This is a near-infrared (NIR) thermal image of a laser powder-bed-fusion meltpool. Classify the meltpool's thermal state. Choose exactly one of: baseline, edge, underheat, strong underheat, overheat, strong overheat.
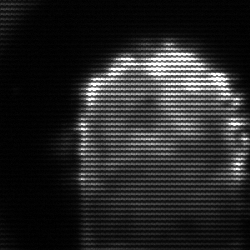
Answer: baseline